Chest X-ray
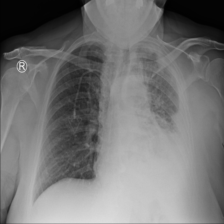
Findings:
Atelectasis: negative
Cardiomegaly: negative
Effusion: negative
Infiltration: negative
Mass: negative
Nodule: negative
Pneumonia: negative
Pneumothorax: negative
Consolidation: negative
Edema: negative
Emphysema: negative
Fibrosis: negative
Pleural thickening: positive
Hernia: negative